【题型】填空题　【知识点】解析几何　【难度】easy
已知抛物线 \(C: x^2 = 2y\) 的焦点为 \(F\)，过点 \(P(0,-2)\) 作 \(C\) 的一条切线，切点为 \(Q\)，则 \(\triangle PFQ\) 的面积为 \underline{\quad\quad\quad}。
【解答】
\noindent
【答案】\(\dfrac{5}{2}\) / 2.5
\vspace{1em}
\noindent
【分析】求出切点坐标后可求 \(\triangle FPQ\) 的面积。
\vspace{1em}
\noindent
【解析】过点 \(P(0,-2)\) 作 \(C\) 的一条切线，该切线的斜率必定存在，可设为 \(k\)，
则切线方程为：\(y = kx - 2\)，
\vspace{0.5em}
\noindent
由
\[
\begin{cases}
x^2 = 2y \\
y = kx - 2
\end{cases}
\]
可得 \(x^2 = 2kx - 4\) 即 \(x^2 - 2kx + 4 = 0\)，
\vspace{0.5em}
\noindent
所以 \(\Delta = 4k^2 - 16 = 0\)，故 \(k = \pm 2\)，所以 \(Q(\pm 2, 2)\)，
\vspace{0.5em}
\noindent
而 \(F\left(0,\dfrac{1}{2}\right)\)，故 \(\triangle FPQ\) 的面积为
\[
\dfrac{1}{2} \times 2 \times \left(2 + \dfrac{1}{2}\right) = \dfrac{5}{2}.
\]

\vspace{1em}
\noindent
故答案为：\(\dfrac{5}{2}\)。
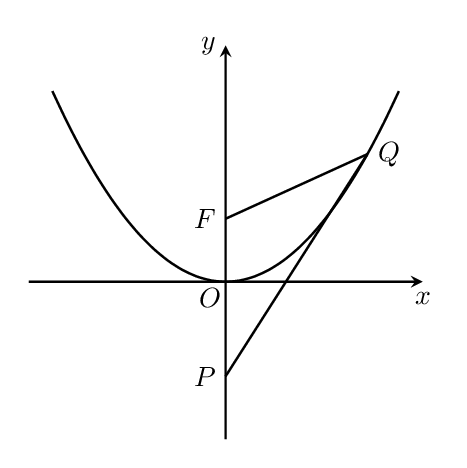